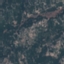
Land use / land cover: HerbaceousVegetation